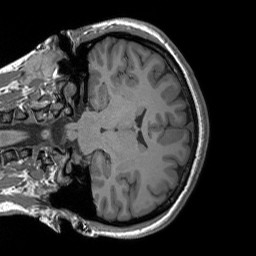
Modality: T1w
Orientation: coronal